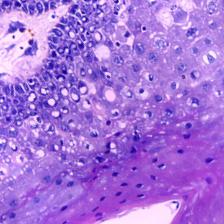
Diagnosis: OSCC